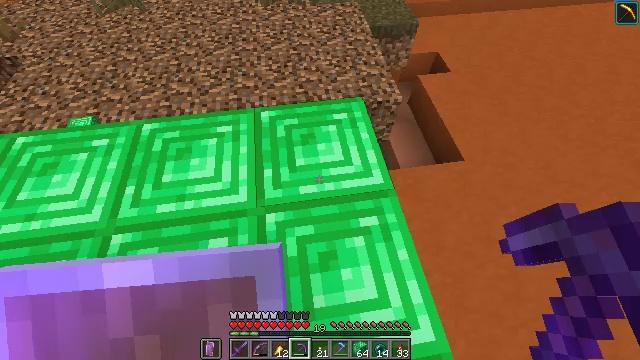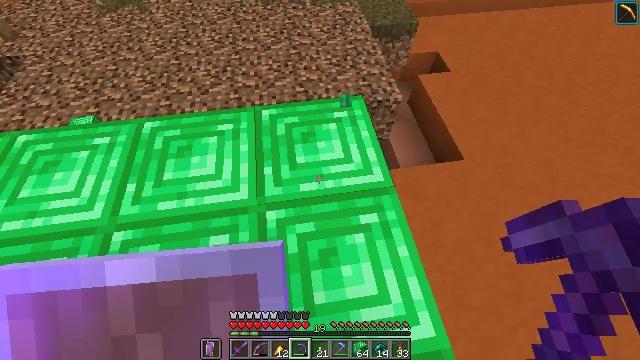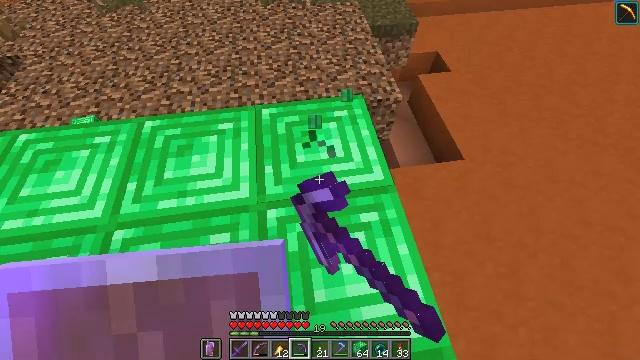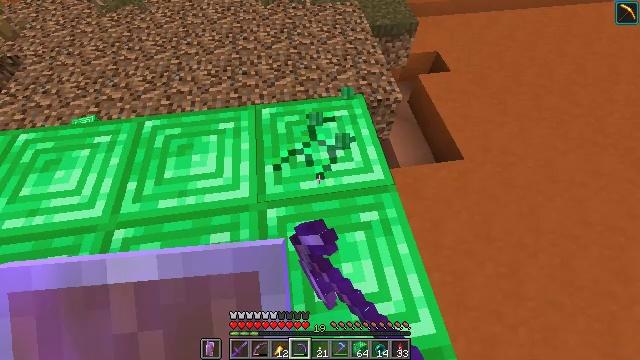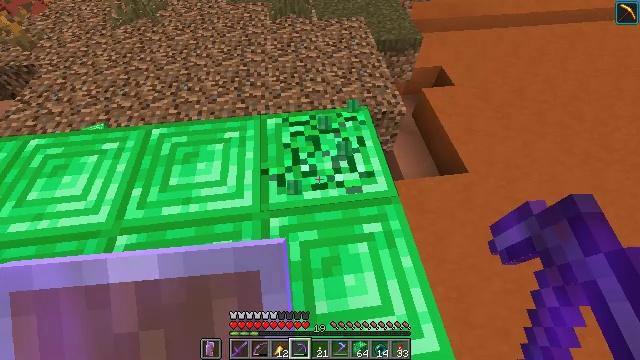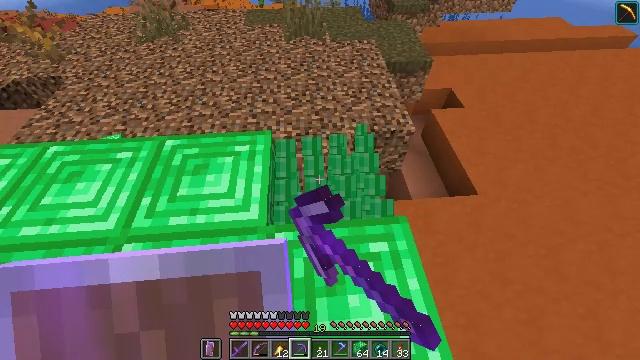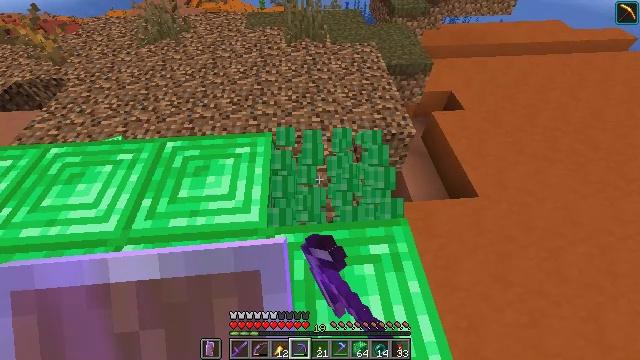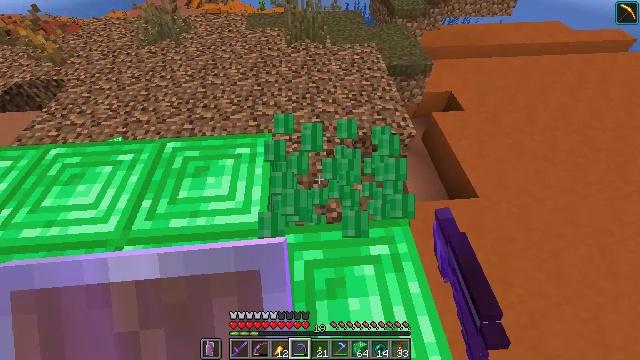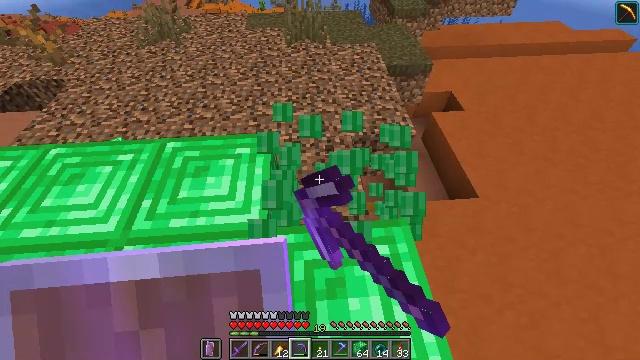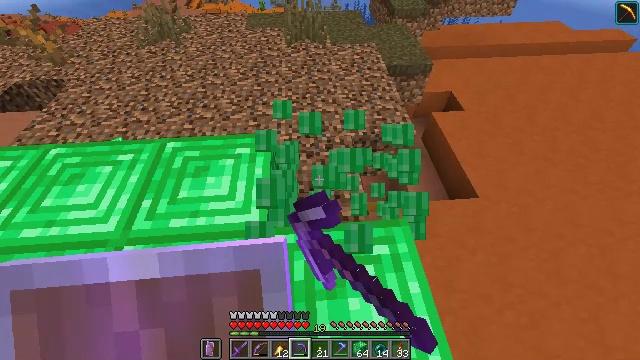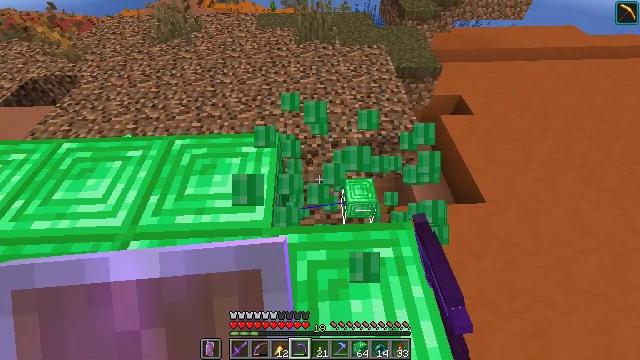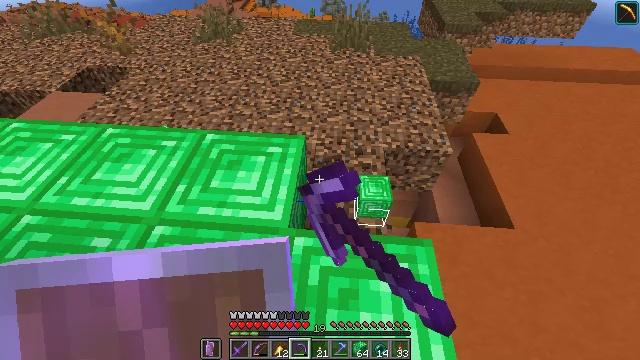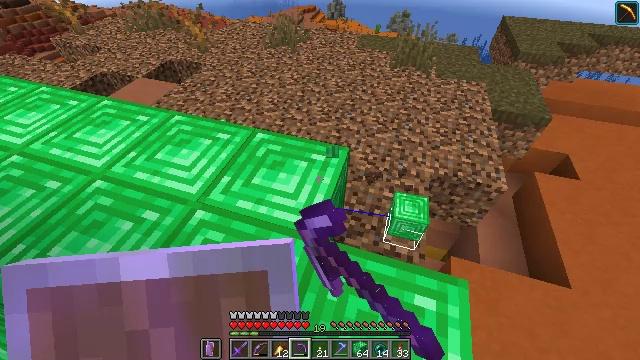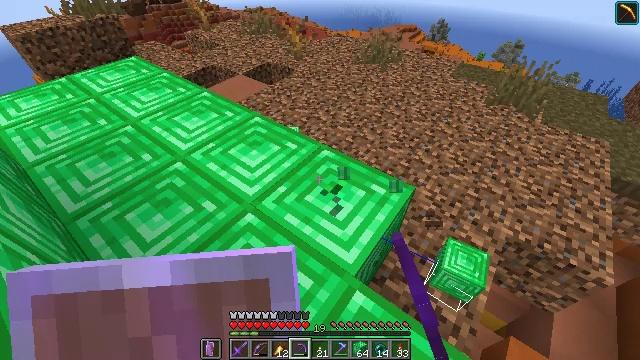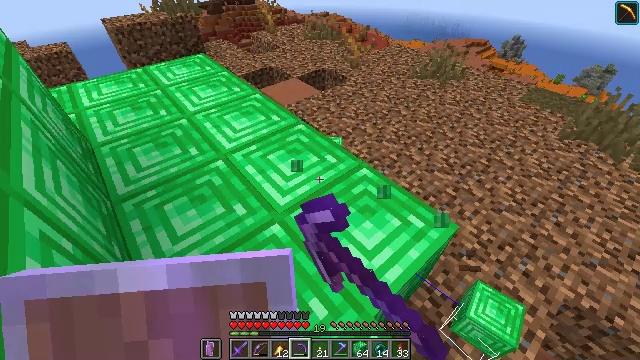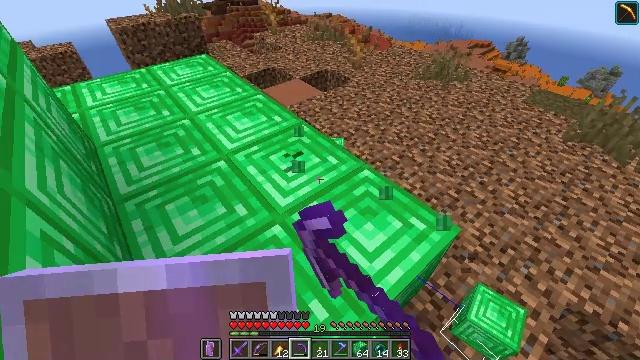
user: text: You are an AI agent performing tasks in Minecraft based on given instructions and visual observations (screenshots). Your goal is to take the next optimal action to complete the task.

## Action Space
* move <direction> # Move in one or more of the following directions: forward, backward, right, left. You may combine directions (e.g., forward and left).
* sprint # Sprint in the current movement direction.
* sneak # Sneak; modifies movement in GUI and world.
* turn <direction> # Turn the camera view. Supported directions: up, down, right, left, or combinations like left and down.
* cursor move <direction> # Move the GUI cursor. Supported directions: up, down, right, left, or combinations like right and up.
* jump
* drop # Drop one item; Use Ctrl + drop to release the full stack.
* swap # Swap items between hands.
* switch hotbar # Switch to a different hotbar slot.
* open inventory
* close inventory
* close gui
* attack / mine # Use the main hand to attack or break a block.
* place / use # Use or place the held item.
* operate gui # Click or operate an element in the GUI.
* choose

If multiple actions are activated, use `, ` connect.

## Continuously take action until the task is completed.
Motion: motion action
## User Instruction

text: Gather the emerald block from a structure.
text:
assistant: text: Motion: attack / mine
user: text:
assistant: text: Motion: attack / mine
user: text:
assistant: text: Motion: attack / mine
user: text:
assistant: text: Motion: turn left and up, attack / mine
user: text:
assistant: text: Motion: turn left and up, attack / mine
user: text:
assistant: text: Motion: attack / mine
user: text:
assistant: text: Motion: attack / mine
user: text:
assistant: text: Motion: attack / mine
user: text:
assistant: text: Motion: attack / mine
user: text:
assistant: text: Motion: turn left, attack / mine
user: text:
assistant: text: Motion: turn left and up, attack / mine
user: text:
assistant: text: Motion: move forward, turn left and up, attack / mine
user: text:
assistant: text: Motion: move forward, turn left and up, attack / mine
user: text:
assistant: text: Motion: turn left and up, attack / mine
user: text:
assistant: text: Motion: attack / mine
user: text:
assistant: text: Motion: attack / mine
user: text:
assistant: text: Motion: attack / mine
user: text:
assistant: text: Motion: attack / mine
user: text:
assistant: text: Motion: turn down, attack / mine
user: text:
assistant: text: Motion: turn down, attack / mine
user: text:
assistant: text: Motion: turn right and down, attack / mine
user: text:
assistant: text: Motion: turn right, attack / mine
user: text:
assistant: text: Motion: turn right, attack / mine
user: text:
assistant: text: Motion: turn right, attack / mine
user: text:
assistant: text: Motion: turn right, attack / mine
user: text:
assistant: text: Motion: turn right, attack / mine
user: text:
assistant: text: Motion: attack / mine
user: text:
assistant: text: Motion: move left, attack / mine
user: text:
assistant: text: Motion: move left, attack / mine
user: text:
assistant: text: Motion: move forward and move left, attack / mine